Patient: sex M, age 31
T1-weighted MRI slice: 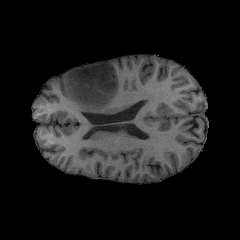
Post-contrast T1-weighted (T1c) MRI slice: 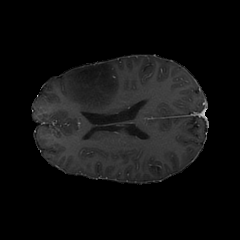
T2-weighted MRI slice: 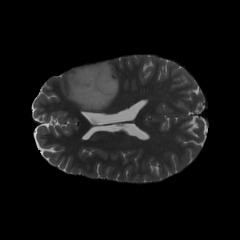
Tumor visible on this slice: yes
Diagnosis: Astrocytoma, IDH-mutant
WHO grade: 2